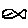
Label: fish